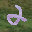
Label: 2